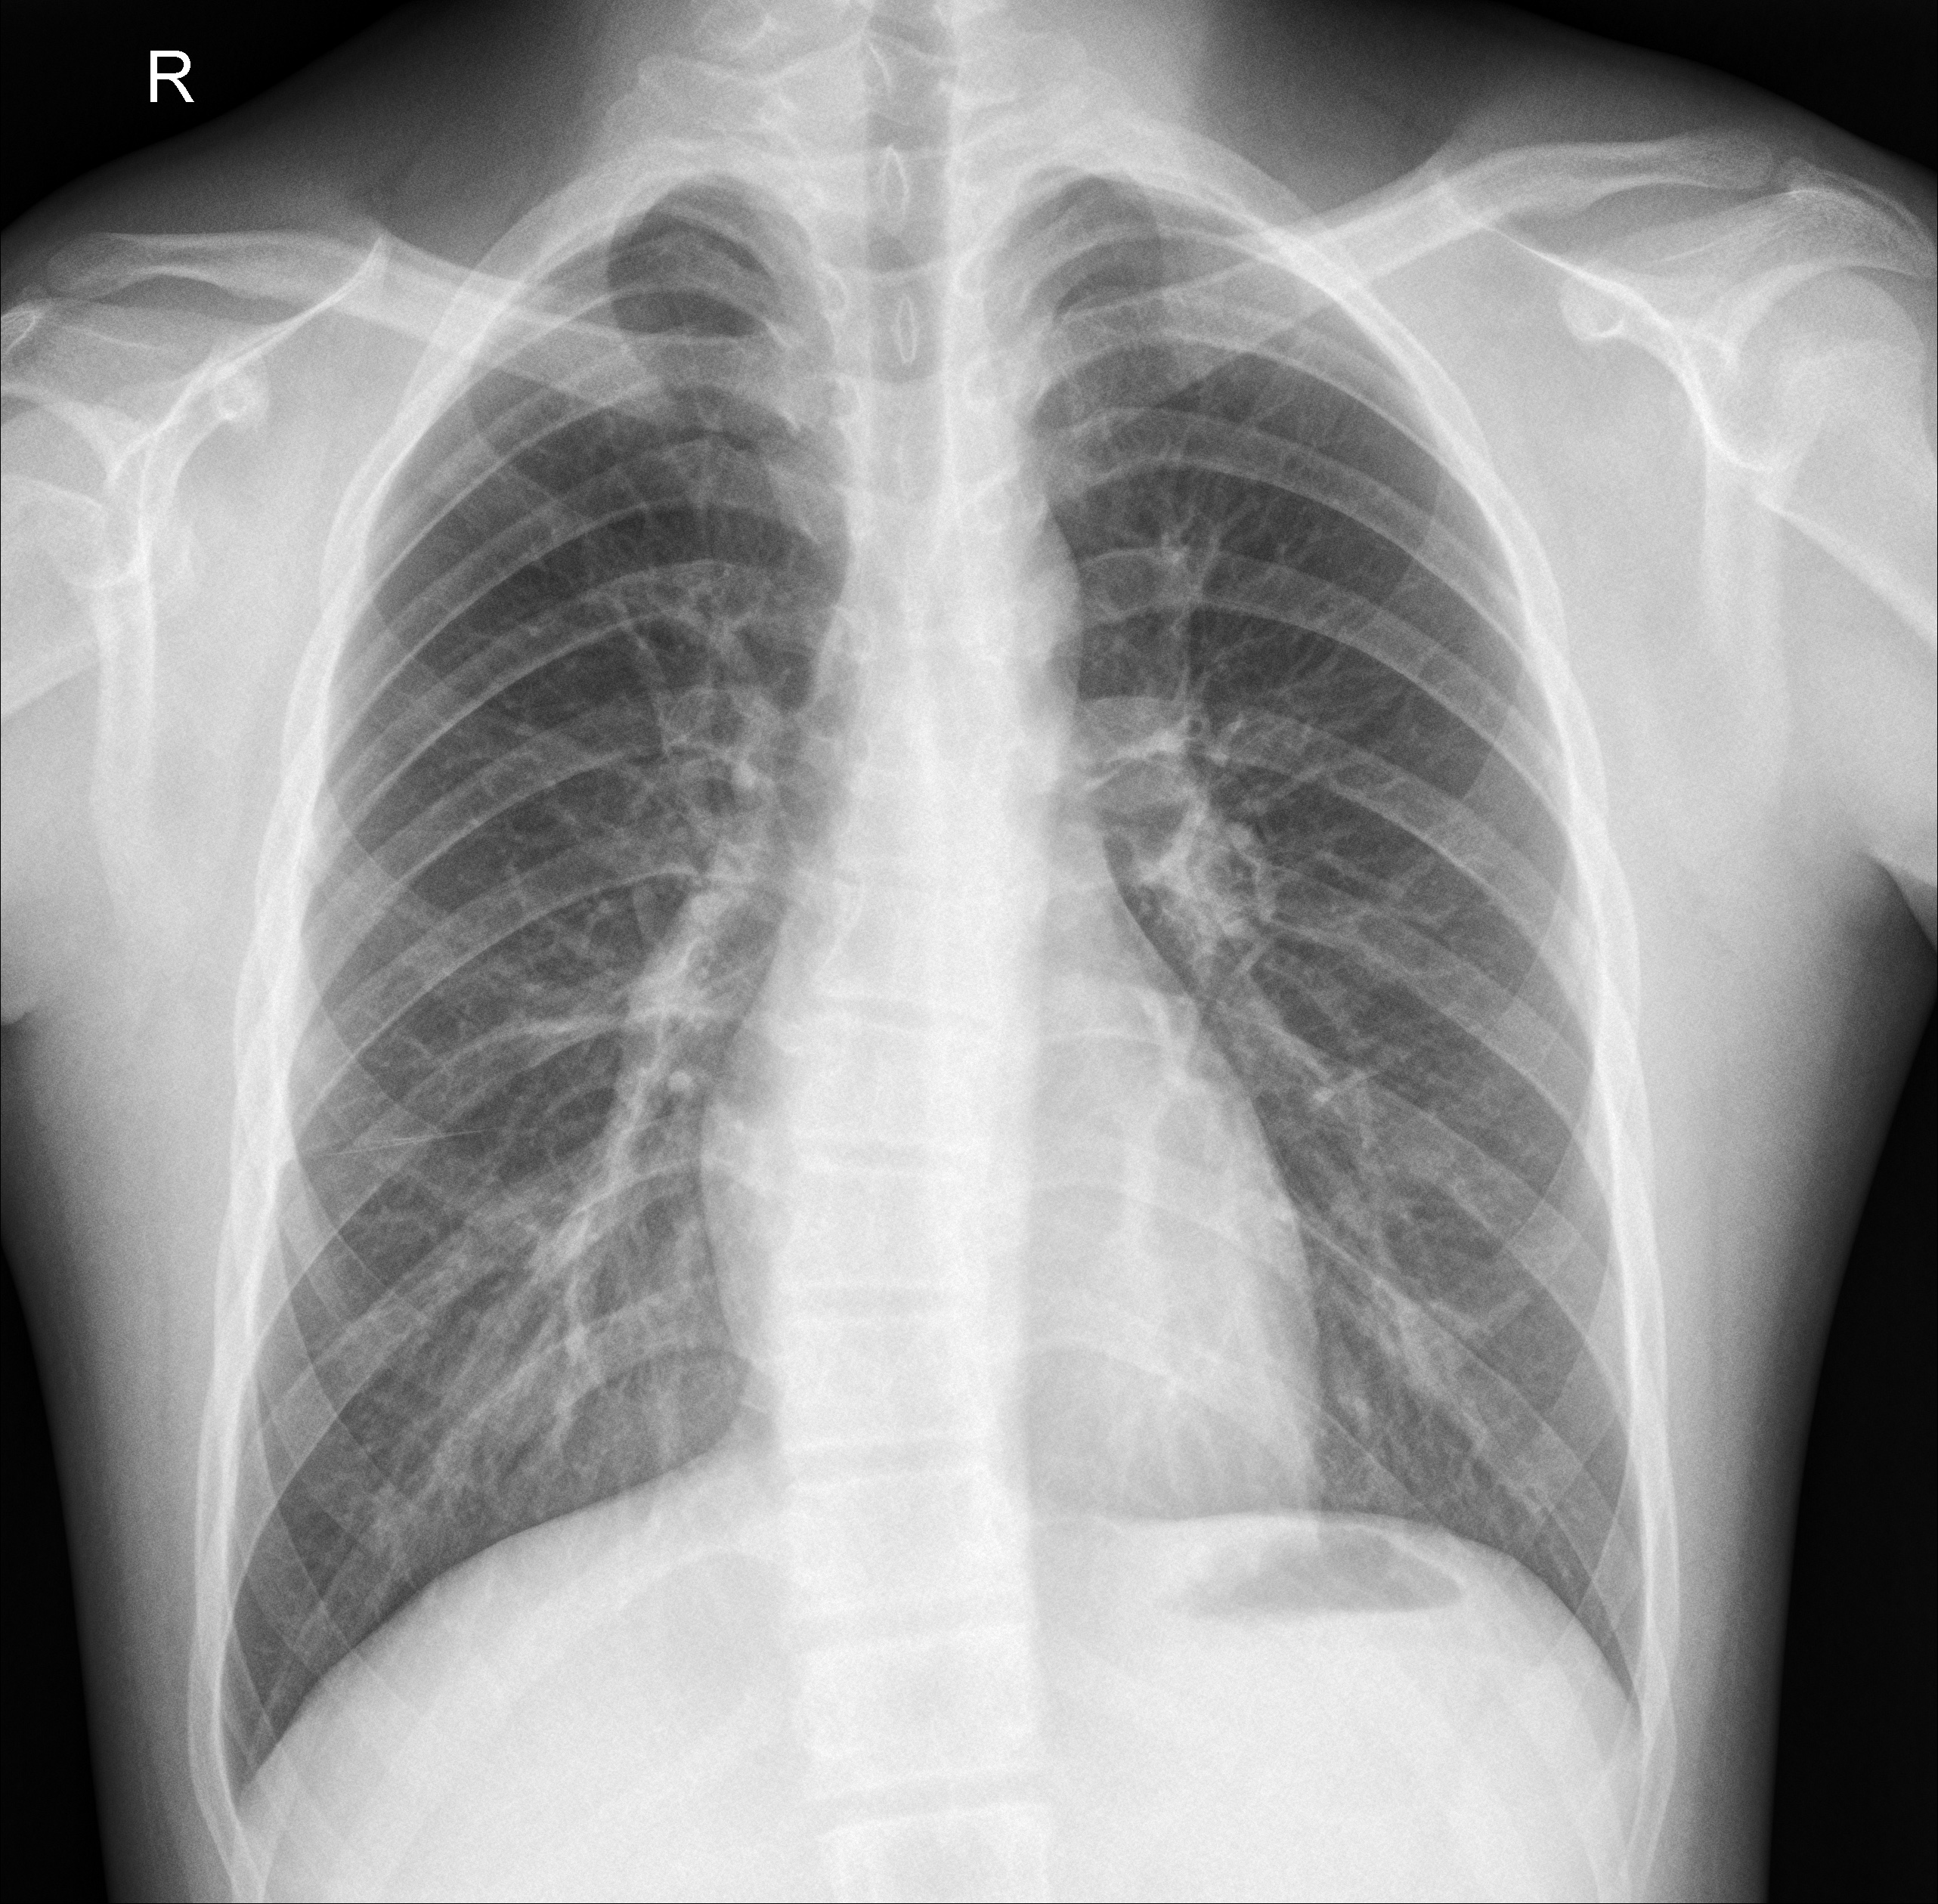
Diagnosis: NORMAL